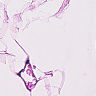
Metastatic tissue present: no